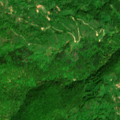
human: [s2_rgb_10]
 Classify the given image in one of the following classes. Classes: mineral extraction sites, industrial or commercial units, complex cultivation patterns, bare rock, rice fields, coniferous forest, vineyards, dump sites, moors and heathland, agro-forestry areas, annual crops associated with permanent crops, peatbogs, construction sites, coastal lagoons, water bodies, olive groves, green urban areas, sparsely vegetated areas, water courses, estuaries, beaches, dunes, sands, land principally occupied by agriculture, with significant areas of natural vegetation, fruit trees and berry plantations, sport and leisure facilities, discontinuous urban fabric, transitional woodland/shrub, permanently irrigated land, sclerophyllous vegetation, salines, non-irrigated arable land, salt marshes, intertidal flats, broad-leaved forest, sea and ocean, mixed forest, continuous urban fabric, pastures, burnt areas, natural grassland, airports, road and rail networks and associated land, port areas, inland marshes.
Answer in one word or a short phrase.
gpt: broad-leaved forest, transitional woodland/shrub